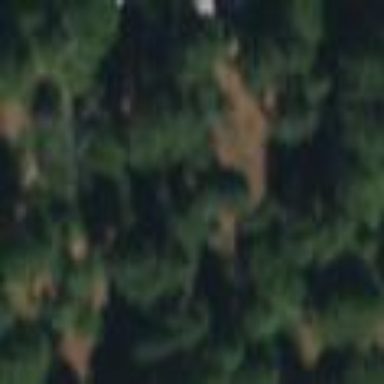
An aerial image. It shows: Greenfield woodland with needle-leaved evergreen trees.